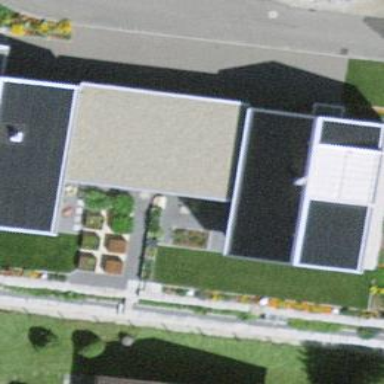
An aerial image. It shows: Garage.